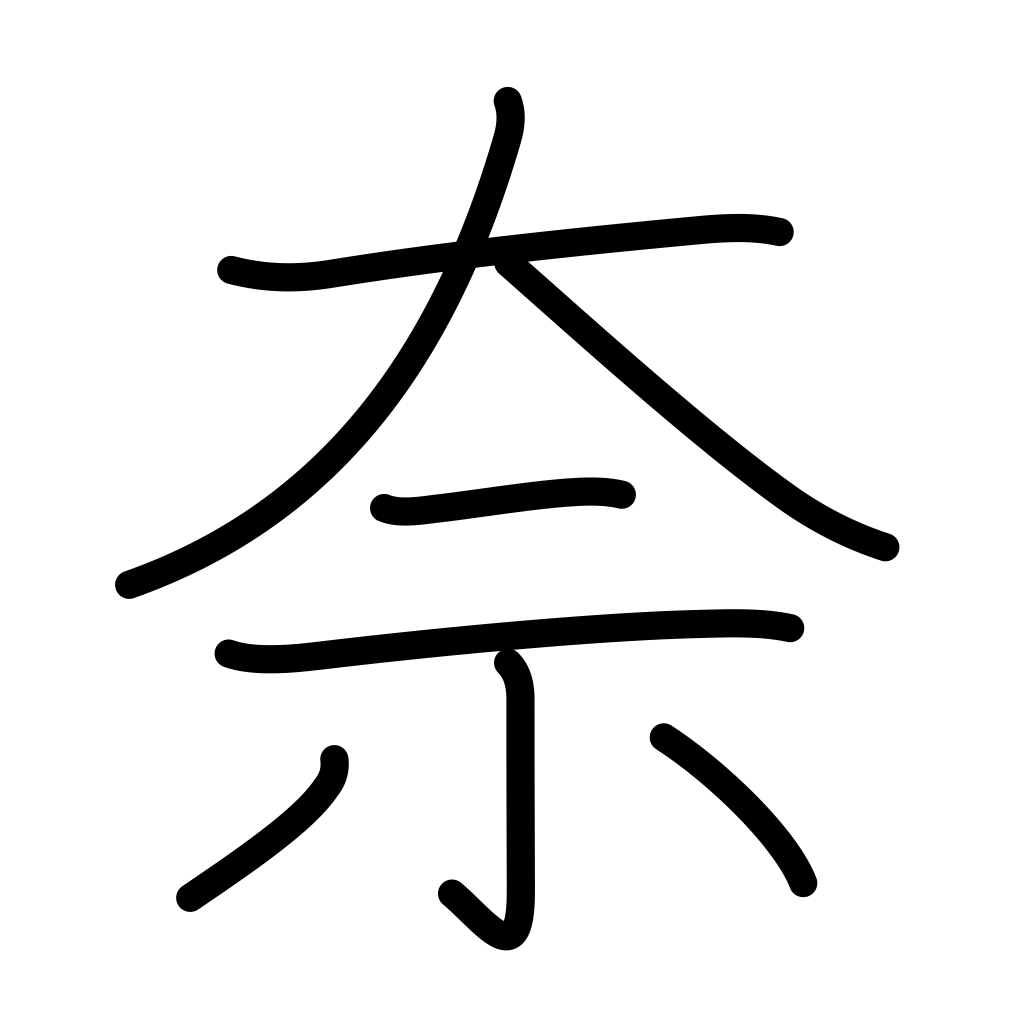
Meaning: Nara, what?